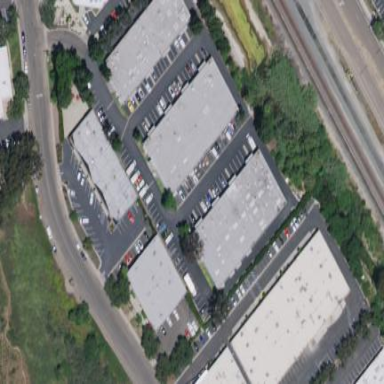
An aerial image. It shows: Industrial building.